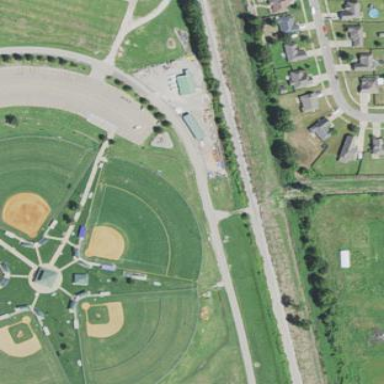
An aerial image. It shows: Baseball pitch for leisure land.